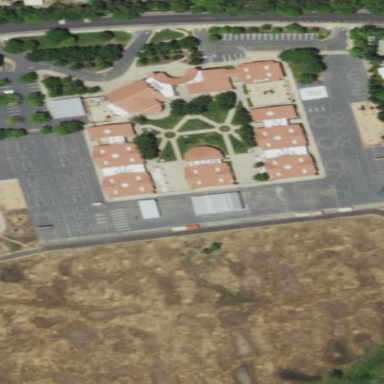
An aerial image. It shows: School.